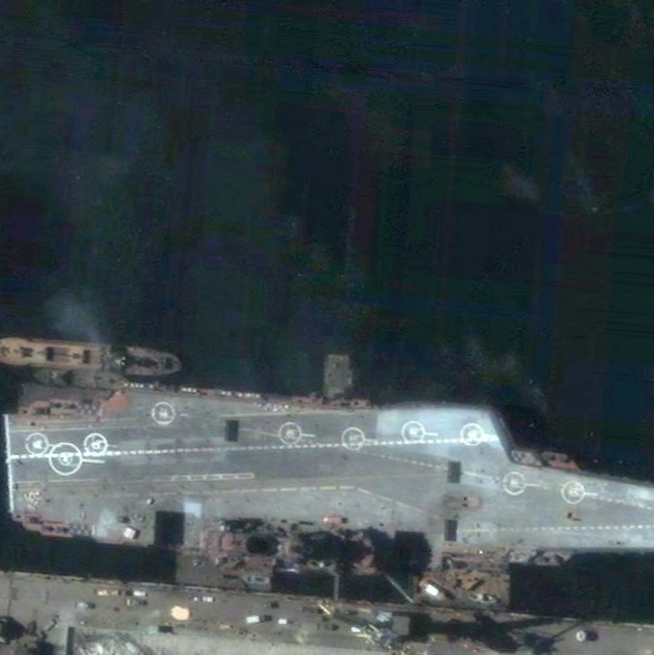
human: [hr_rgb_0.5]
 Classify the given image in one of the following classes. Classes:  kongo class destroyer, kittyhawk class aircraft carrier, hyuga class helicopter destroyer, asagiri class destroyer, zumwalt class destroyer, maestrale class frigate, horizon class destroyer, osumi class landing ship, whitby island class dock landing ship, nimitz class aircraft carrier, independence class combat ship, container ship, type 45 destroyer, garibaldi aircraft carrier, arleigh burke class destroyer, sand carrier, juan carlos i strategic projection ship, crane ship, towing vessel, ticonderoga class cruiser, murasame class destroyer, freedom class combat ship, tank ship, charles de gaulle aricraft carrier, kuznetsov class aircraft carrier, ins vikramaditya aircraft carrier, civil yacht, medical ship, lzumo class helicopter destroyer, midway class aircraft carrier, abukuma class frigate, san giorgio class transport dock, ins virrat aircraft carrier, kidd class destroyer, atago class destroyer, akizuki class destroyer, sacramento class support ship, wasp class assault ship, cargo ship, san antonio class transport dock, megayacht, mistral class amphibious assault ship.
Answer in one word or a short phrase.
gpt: Kuznetsov class aircraft carrier